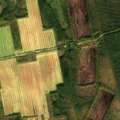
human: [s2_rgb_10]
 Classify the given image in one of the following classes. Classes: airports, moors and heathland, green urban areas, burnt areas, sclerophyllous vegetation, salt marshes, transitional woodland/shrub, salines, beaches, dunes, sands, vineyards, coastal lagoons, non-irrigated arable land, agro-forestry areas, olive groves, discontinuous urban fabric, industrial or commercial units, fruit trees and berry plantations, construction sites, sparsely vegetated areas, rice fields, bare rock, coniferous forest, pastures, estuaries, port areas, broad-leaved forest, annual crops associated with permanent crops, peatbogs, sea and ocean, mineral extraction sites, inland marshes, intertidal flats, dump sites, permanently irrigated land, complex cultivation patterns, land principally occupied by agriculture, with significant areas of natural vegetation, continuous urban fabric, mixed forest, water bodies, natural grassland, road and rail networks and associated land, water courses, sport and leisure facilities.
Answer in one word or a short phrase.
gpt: non-irrigated arable land, coniferous forest, transitional woodland/shrub